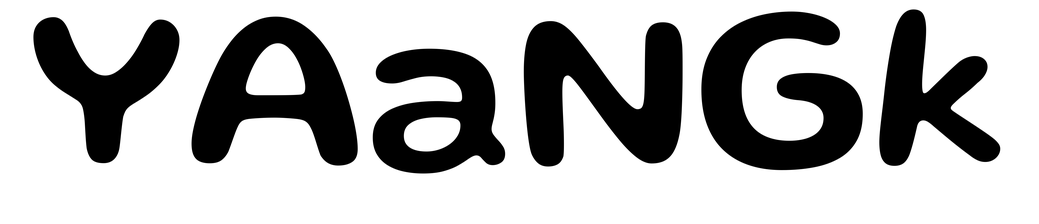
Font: Gluten_Medium